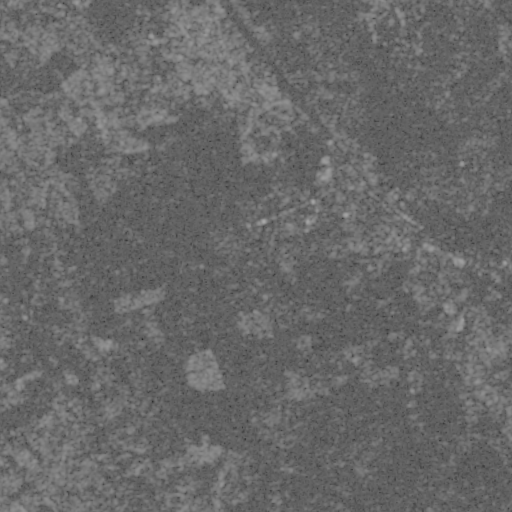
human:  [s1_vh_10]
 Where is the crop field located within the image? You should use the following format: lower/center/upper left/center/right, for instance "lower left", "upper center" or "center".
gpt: The crop field is located in the upper right of the image.
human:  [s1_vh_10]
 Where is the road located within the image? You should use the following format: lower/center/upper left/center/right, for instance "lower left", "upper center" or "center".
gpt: There is no road in the image.

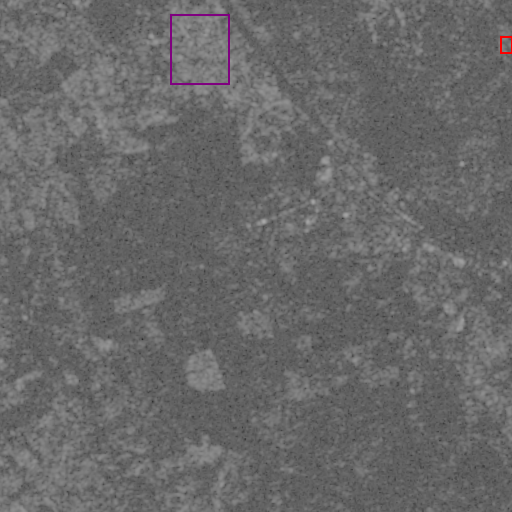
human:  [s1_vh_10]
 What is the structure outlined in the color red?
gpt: The structure outlined in red is a crop field.
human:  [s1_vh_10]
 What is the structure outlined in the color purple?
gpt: The structure outlined in purple is a quarry.
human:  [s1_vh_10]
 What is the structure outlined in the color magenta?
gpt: There is no magenta outline.